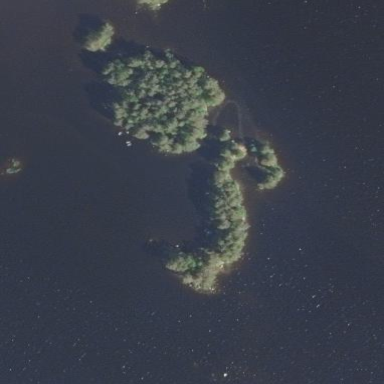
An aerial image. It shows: Islet.